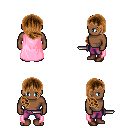
a pixel art fantasy rpg character, male body template, human, dark skin, pink cape, magenta pants, brown right-swept hairstyle, brown shoes, dagger, four views (front, back, left, right), 2x2 character sprite sheet, small pixel art, hard edges, no anti-aliasing